Question: See the image below of an Nvidia Nsight 2.2 profiling session (Win7, MSVC++ 10 Pro, CUDA 4.2, GTX 670).

On the first host thread (26.8%) I get the function call names from the CUDA API. Is it possible to get the function call names from the user defined functions being executed by the second thread (13.6%) in the host process? If so, how?
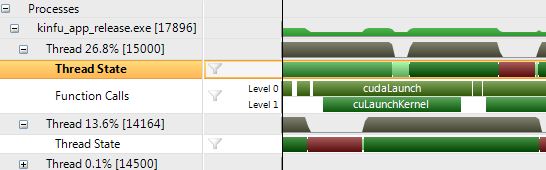
Answer: Paul, this is not supported by default.
Using the NVIDIA Tools Extension (NVTX) library you can manually instrument your code. This library is installed in the directory C:\Program Files\NVIDIA GPU Computing Toolkit\nvToolsExt with Nsight Visual Studio Edition (all versions) or CUDA Toolkit 5.0 RC. NVTX is supported by Visual Profiler in 5.0 RC.
The library comes with two samples to show you how to use the library. The NvtxMultithread.cpp sample provides a helper library. The functions of interest are
'''
nvtxRangePushA
nvtxRangePop
'''
or if you are using C++ the helper library has the scoped helper that can be used as
'''
nvtx::ScopedRange range(__FUNCTION__)
'''
at the top of each function.
It is possible to automate this by using the cl.exe options /Gh and /GH but this requires writing assembly.